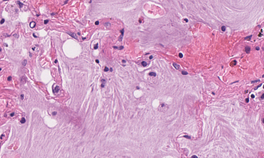
Tumor epithelial tissue: no
Tumor-associated stroma tissue: no
Normal tissue: yes